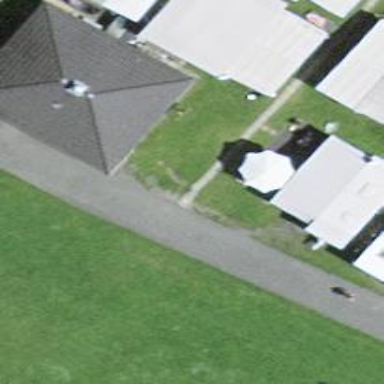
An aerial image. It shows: Toilets.